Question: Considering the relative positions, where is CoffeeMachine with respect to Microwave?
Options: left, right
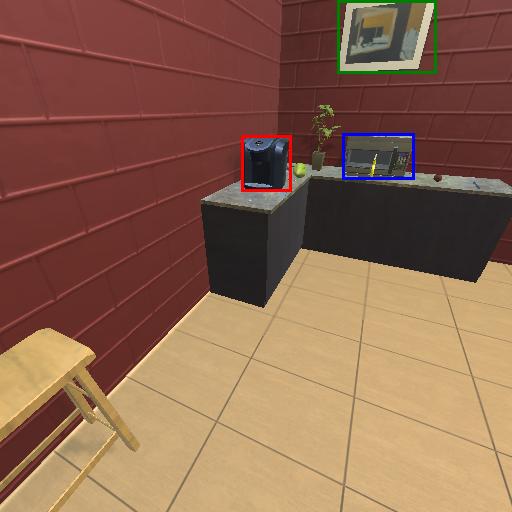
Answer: left